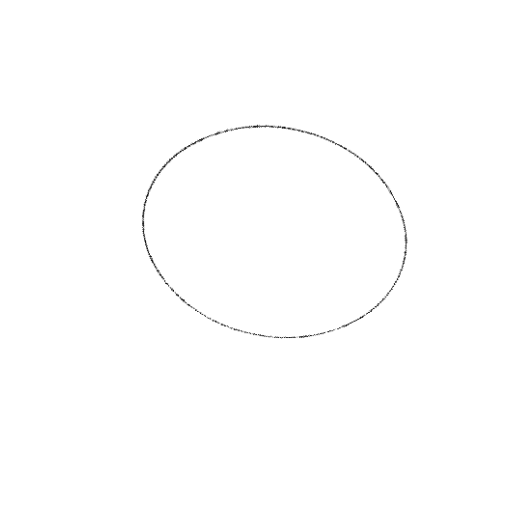
Crossing number: 0